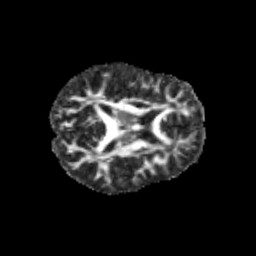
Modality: FA
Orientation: axial
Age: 10
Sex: female
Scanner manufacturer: siemens
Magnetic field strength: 3 T
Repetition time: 3.8 s
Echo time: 0.07 s